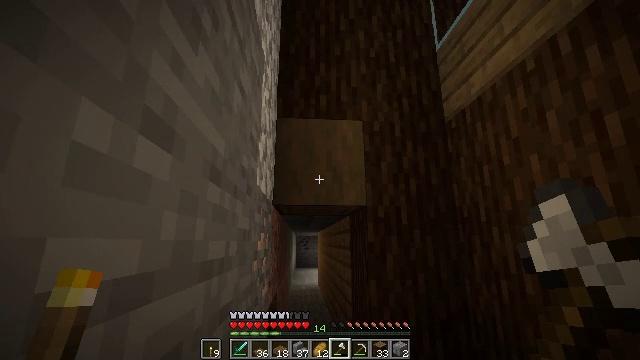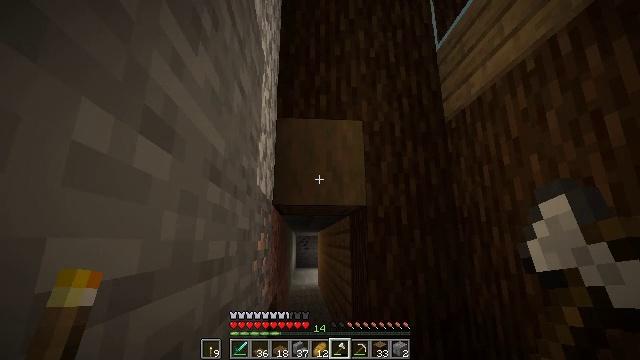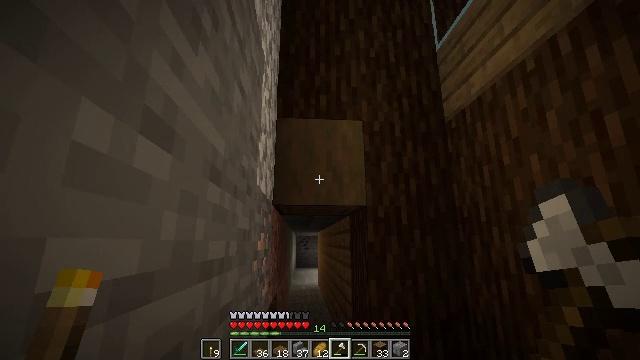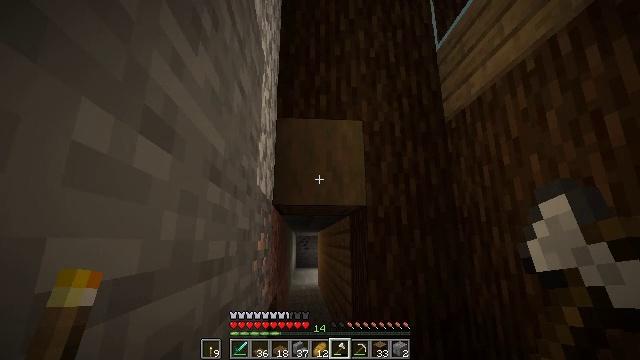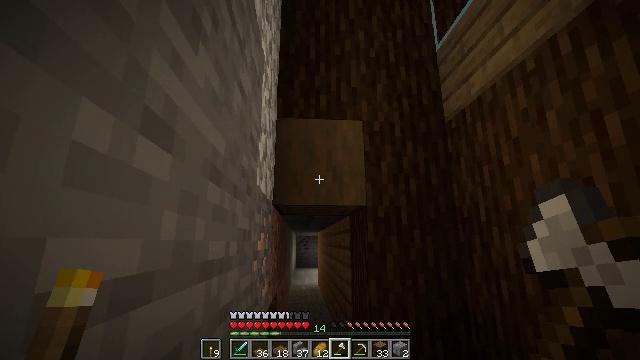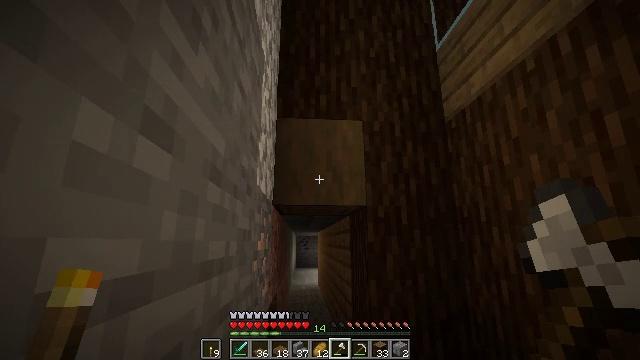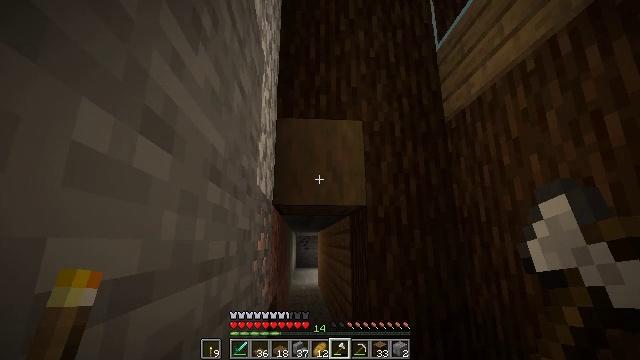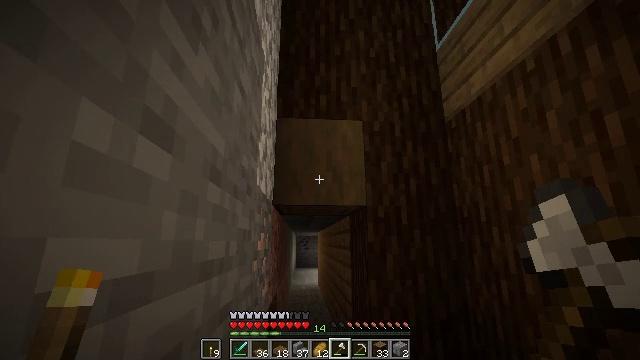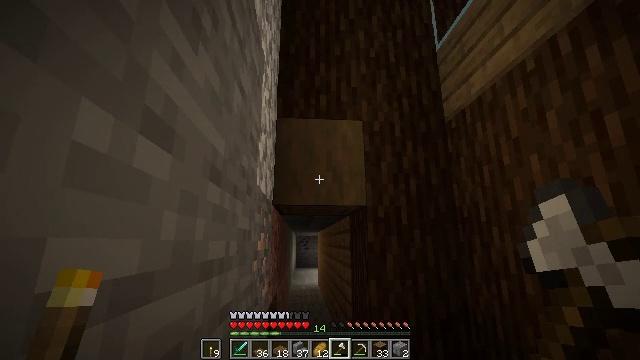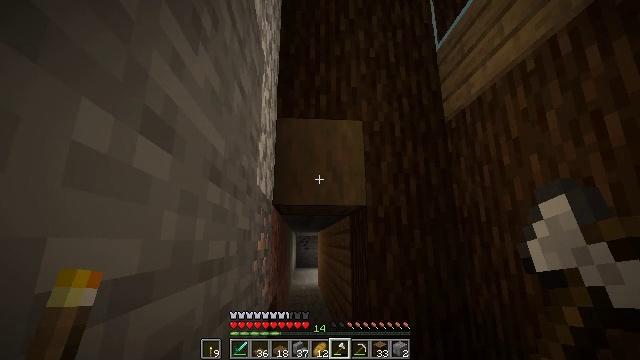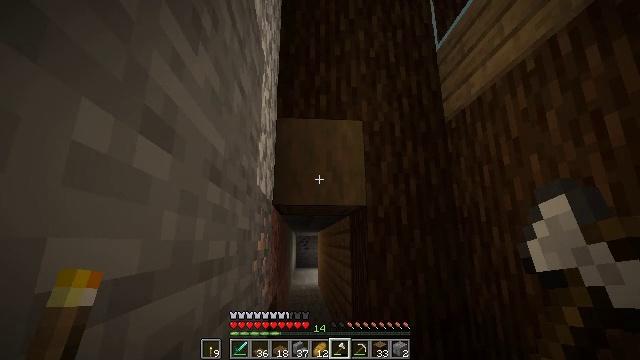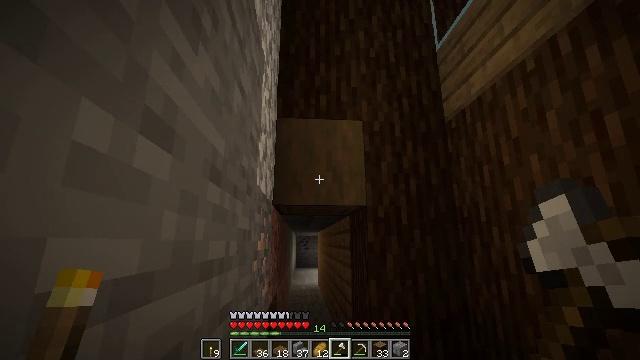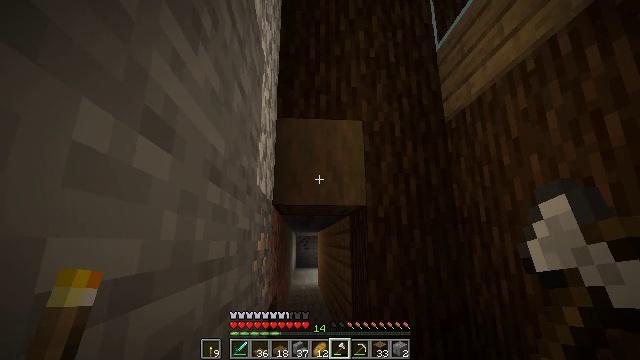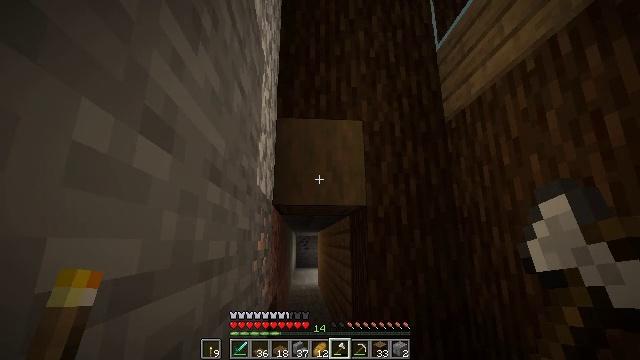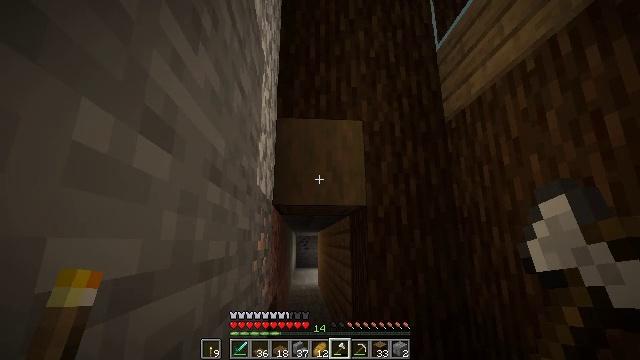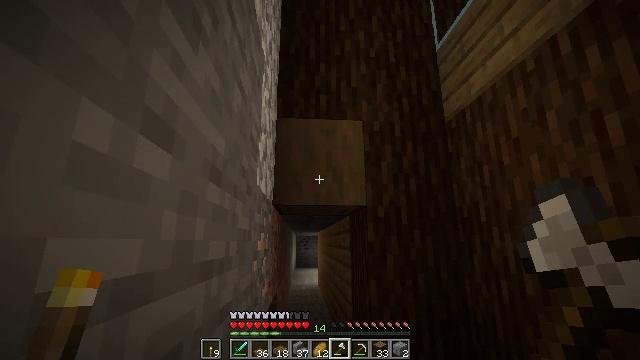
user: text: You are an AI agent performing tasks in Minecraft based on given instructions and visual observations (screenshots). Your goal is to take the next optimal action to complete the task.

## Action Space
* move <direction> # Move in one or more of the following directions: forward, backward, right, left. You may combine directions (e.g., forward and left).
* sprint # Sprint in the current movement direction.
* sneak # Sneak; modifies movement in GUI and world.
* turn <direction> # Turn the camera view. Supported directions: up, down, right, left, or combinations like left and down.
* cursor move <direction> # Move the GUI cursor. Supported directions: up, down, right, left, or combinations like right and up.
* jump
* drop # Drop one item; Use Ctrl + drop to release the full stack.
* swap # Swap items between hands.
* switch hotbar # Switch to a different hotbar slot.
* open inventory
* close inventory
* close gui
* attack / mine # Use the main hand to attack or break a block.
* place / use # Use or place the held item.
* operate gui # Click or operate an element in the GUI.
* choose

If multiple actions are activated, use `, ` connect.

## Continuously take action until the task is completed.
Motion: motion action
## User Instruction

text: Harvest stripped spruce log.
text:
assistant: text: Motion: no_op
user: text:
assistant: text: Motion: no_op
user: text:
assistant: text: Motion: no_op
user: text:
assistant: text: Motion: no_op
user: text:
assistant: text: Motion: no_op
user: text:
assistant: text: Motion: no_op
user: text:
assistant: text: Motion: no_op
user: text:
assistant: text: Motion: no_op
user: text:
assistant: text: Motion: no_op
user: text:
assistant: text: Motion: no_op
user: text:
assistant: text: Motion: no_op
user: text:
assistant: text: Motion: no_op
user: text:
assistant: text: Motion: no_op
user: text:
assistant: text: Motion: no_op
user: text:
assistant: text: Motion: no_op
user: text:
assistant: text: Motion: no_op
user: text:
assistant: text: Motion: no_op
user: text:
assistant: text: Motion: no_op
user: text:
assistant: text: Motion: no_op
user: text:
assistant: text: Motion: no_op
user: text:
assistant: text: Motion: no_op
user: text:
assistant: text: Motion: no_op
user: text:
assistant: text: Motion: no_op
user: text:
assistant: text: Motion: no_op
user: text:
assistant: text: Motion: no_op
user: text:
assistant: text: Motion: no_op
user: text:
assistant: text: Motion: attack / mine
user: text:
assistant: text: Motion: attack / mine
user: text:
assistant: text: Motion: attack / mine
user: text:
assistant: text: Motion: attack / mine